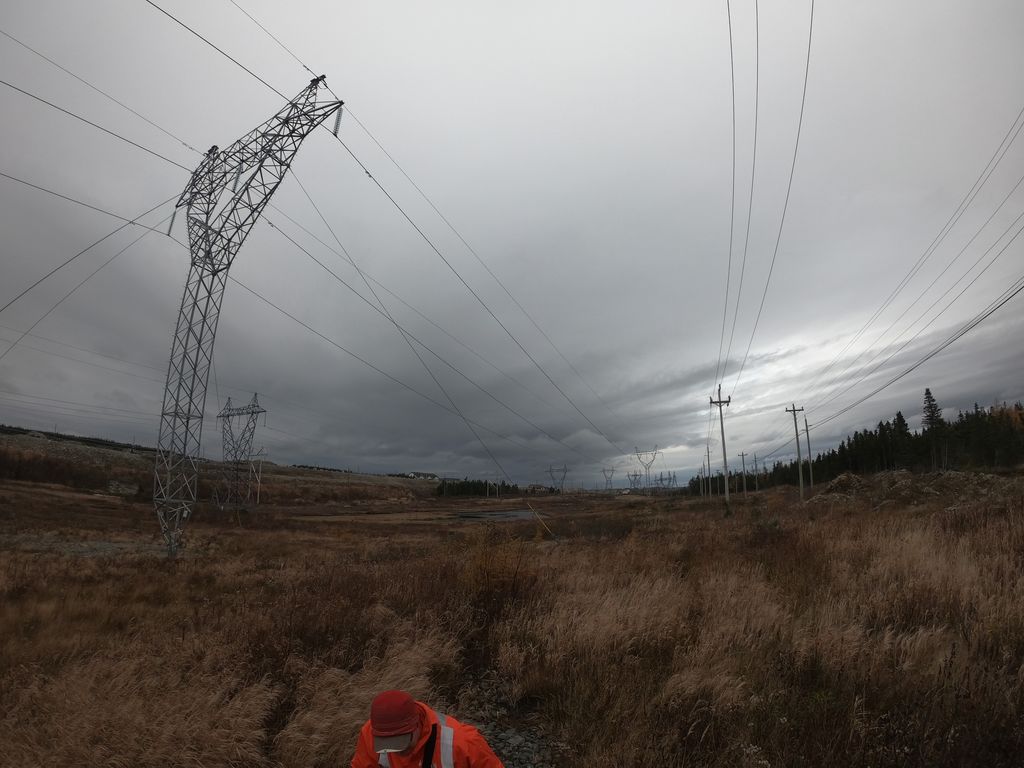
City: st_johns